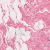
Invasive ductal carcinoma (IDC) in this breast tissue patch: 0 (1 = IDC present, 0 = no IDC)